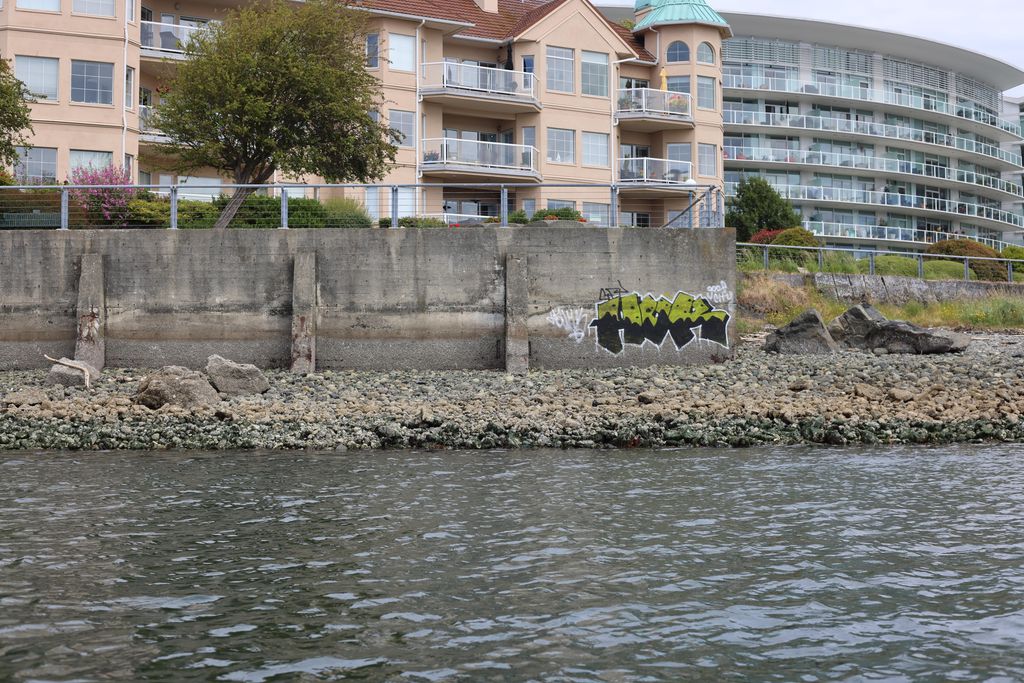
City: victoria